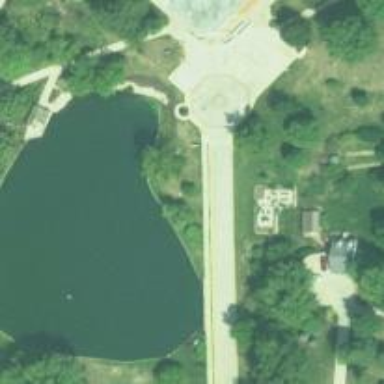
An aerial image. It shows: Pond surrounded by natural water.